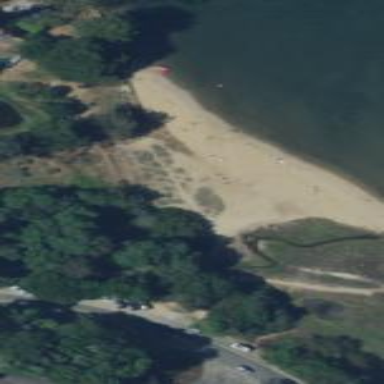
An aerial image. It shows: Scenic beach with natural beauty.